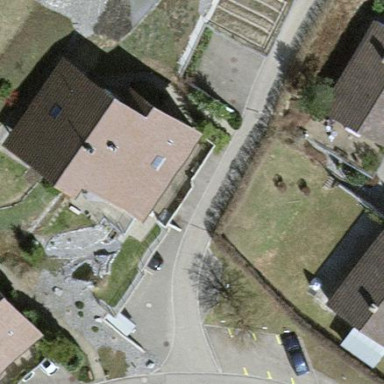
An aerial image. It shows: Simple and straightforward house.